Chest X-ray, AP view. Patient: 65 years old, sex M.
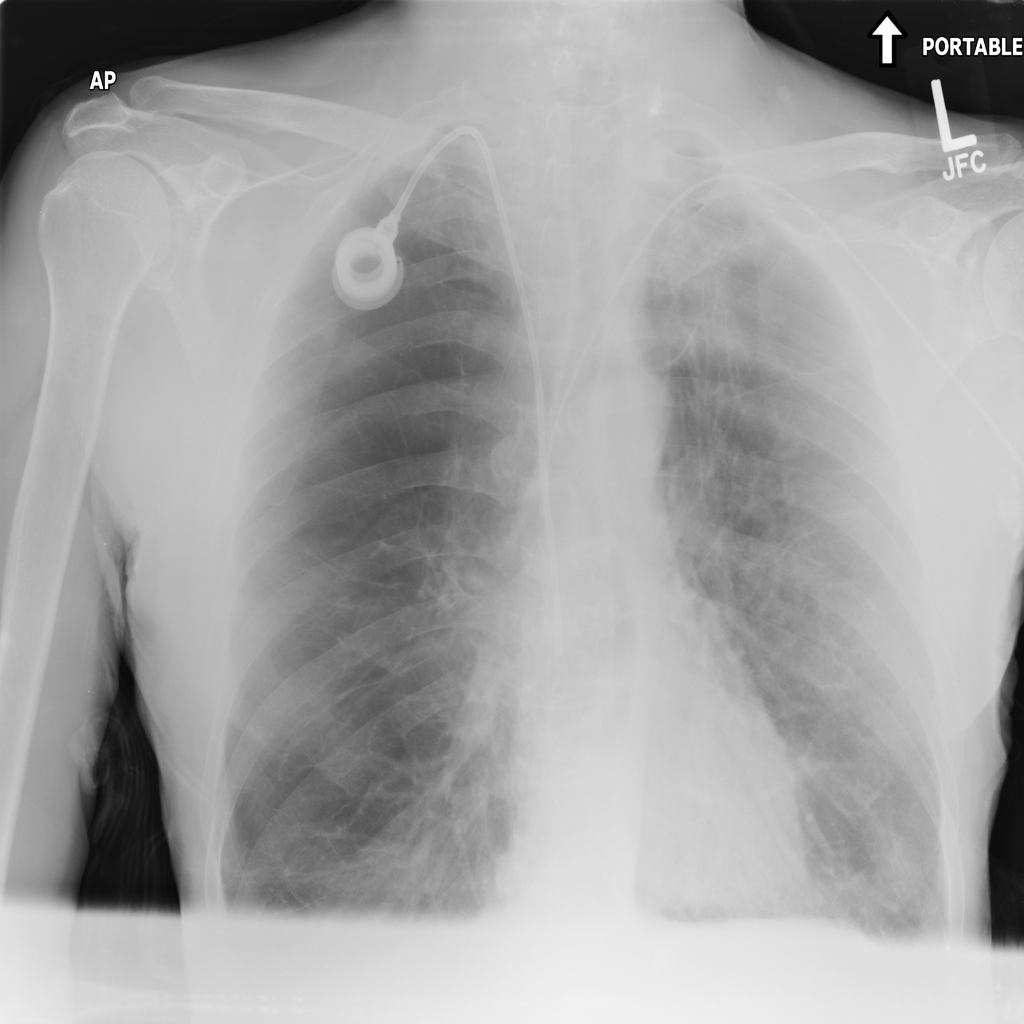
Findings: Emphysema, Mass